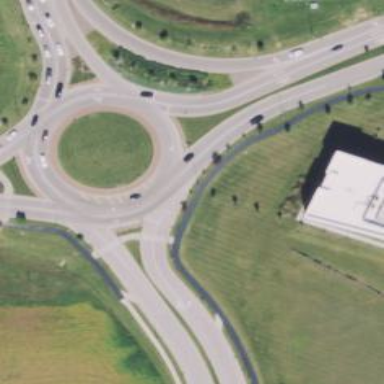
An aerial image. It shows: Roundabout on trunk highway.